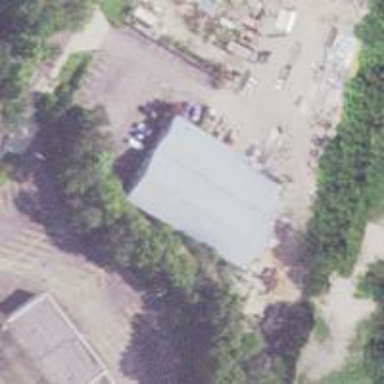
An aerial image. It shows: Commercial building.